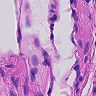
Metastatic tissue present: no